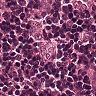
Metastatic tissue present: no